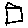
Label: house